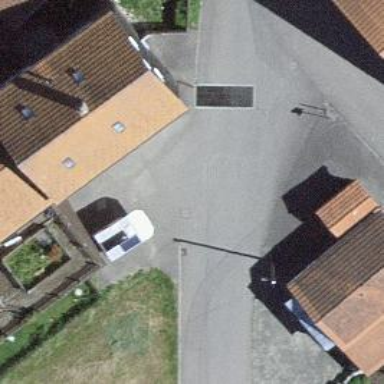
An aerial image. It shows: Paved driveway in residential area.